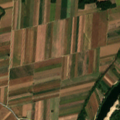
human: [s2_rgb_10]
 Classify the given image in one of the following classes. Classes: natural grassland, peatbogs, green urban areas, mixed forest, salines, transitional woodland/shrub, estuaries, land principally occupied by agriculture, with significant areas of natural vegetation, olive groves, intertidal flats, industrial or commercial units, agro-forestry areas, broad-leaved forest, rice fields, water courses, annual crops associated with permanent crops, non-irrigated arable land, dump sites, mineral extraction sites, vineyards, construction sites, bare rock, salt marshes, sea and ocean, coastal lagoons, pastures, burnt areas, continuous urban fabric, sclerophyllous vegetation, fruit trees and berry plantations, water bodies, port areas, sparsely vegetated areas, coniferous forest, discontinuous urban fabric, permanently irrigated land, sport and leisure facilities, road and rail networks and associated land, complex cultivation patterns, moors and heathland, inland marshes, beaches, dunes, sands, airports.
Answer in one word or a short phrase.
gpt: non-irrigated arable land, complex cultivation patterns, land principally occupied by agriculture, with significant areas of natural vegetation, water courses